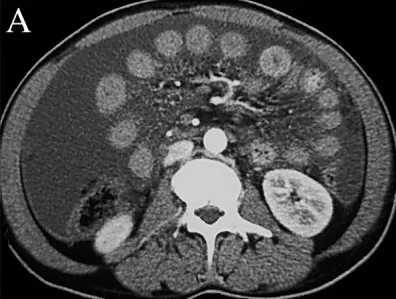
CT scan showed the presence of well-encapsulated fluid collection and central accumulation of the small intestine.
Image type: radiology (ct)